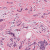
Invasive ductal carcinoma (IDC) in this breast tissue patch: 1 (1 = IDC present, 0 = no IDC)